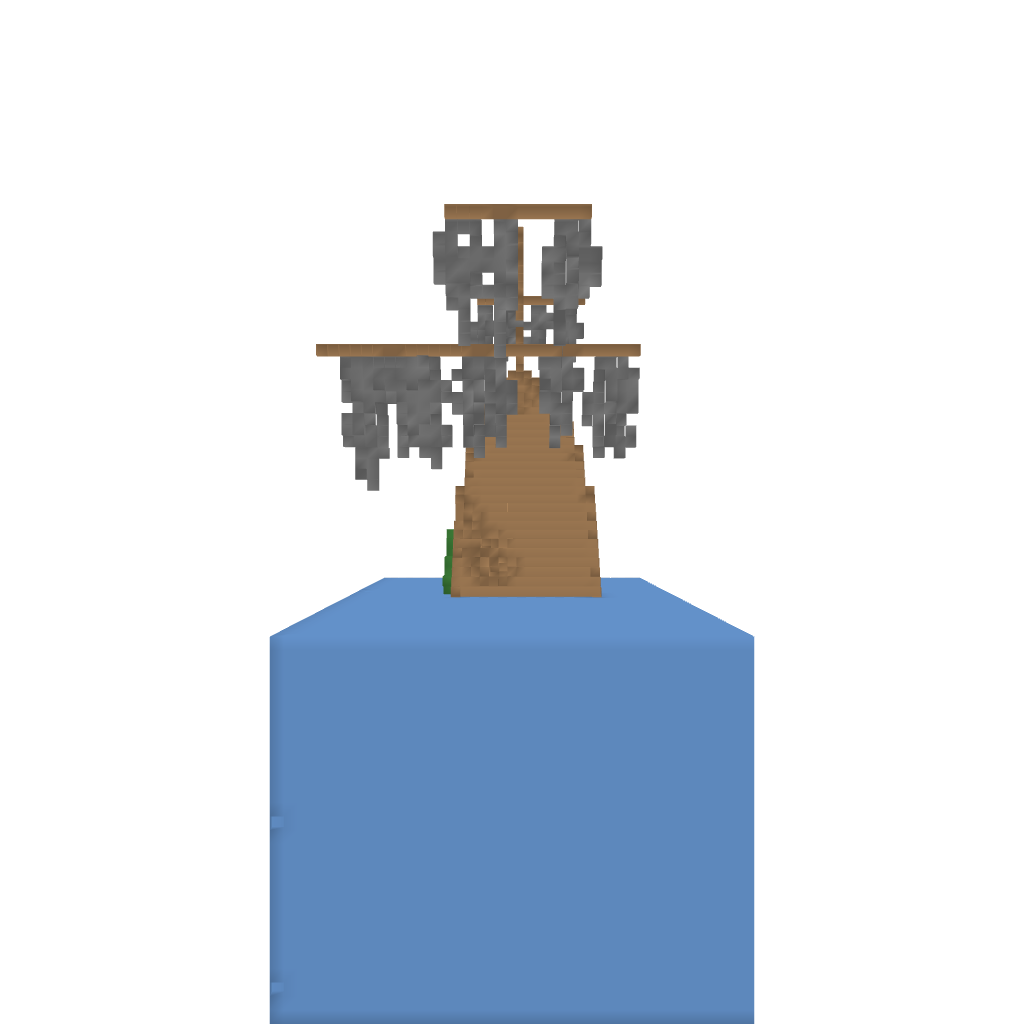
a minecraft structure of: Sinking Ship by LecoRubb bad low quality